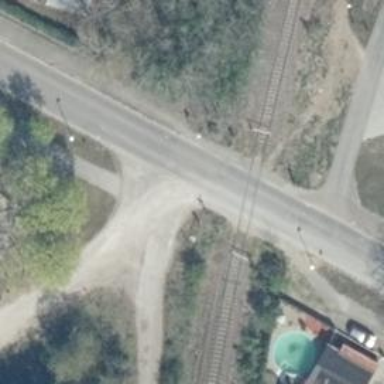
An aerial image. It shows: Level crossing on the railway with lights.